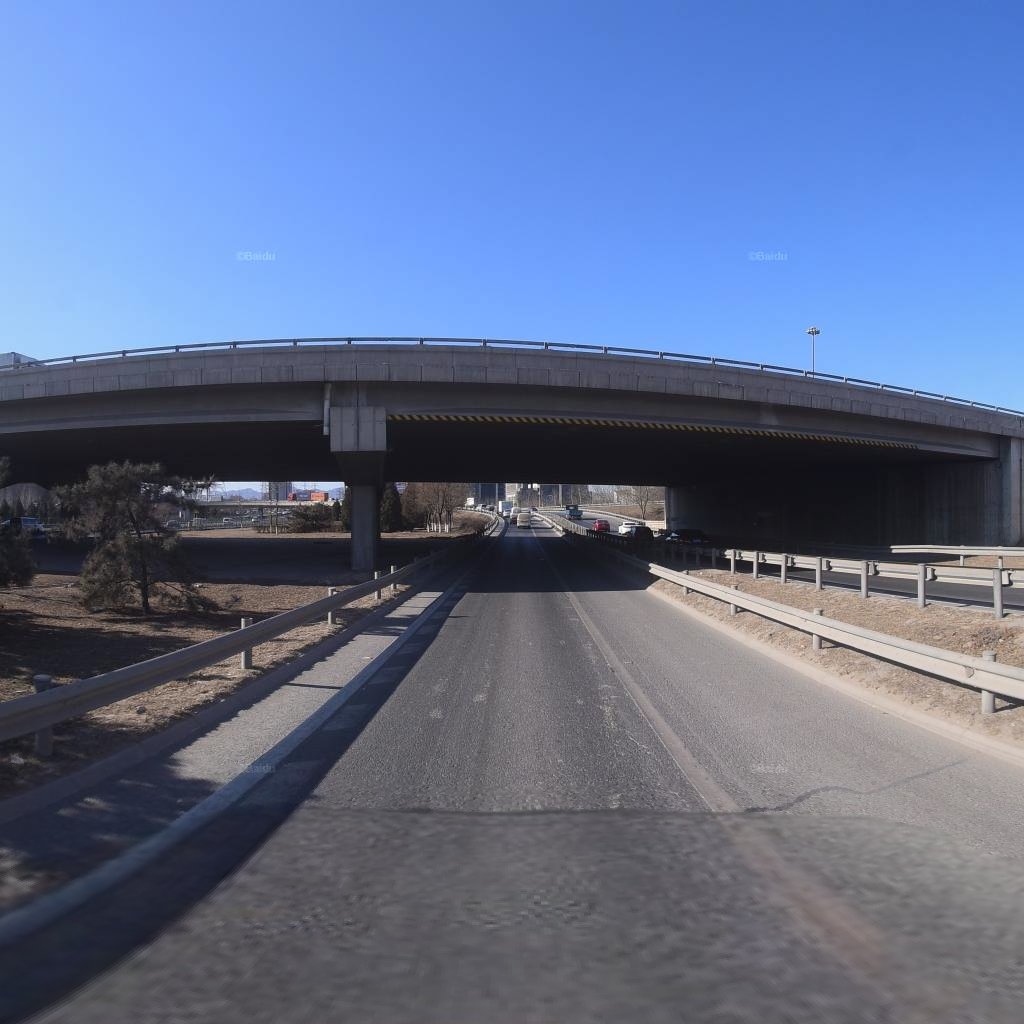
Region: Haidian
Road damage annotations: transverse patch